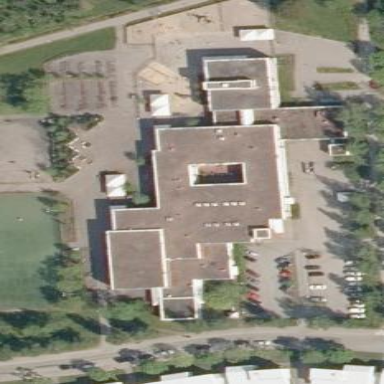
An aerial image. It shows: School building.